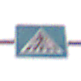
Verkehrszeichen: FussgaengerueberwegRechts
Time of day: Midday
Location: Outdoor (Nature)
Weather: Overcast
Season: Winter
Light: Natural